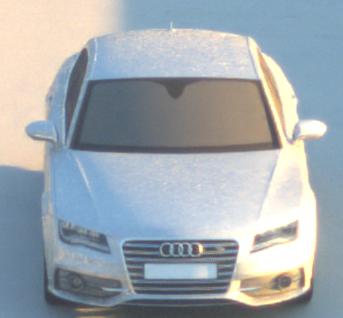
Make: Audi
Model: S7 Sportback cod
Detailed model: S7 (4G) Sportback
Model produced from: 2012/06
Model produced until: 2014/05
Doors: 5
Color: white
Road condition: dry road
Daytime: sunrise or sunset
Contrast: medium contrast